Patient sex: F
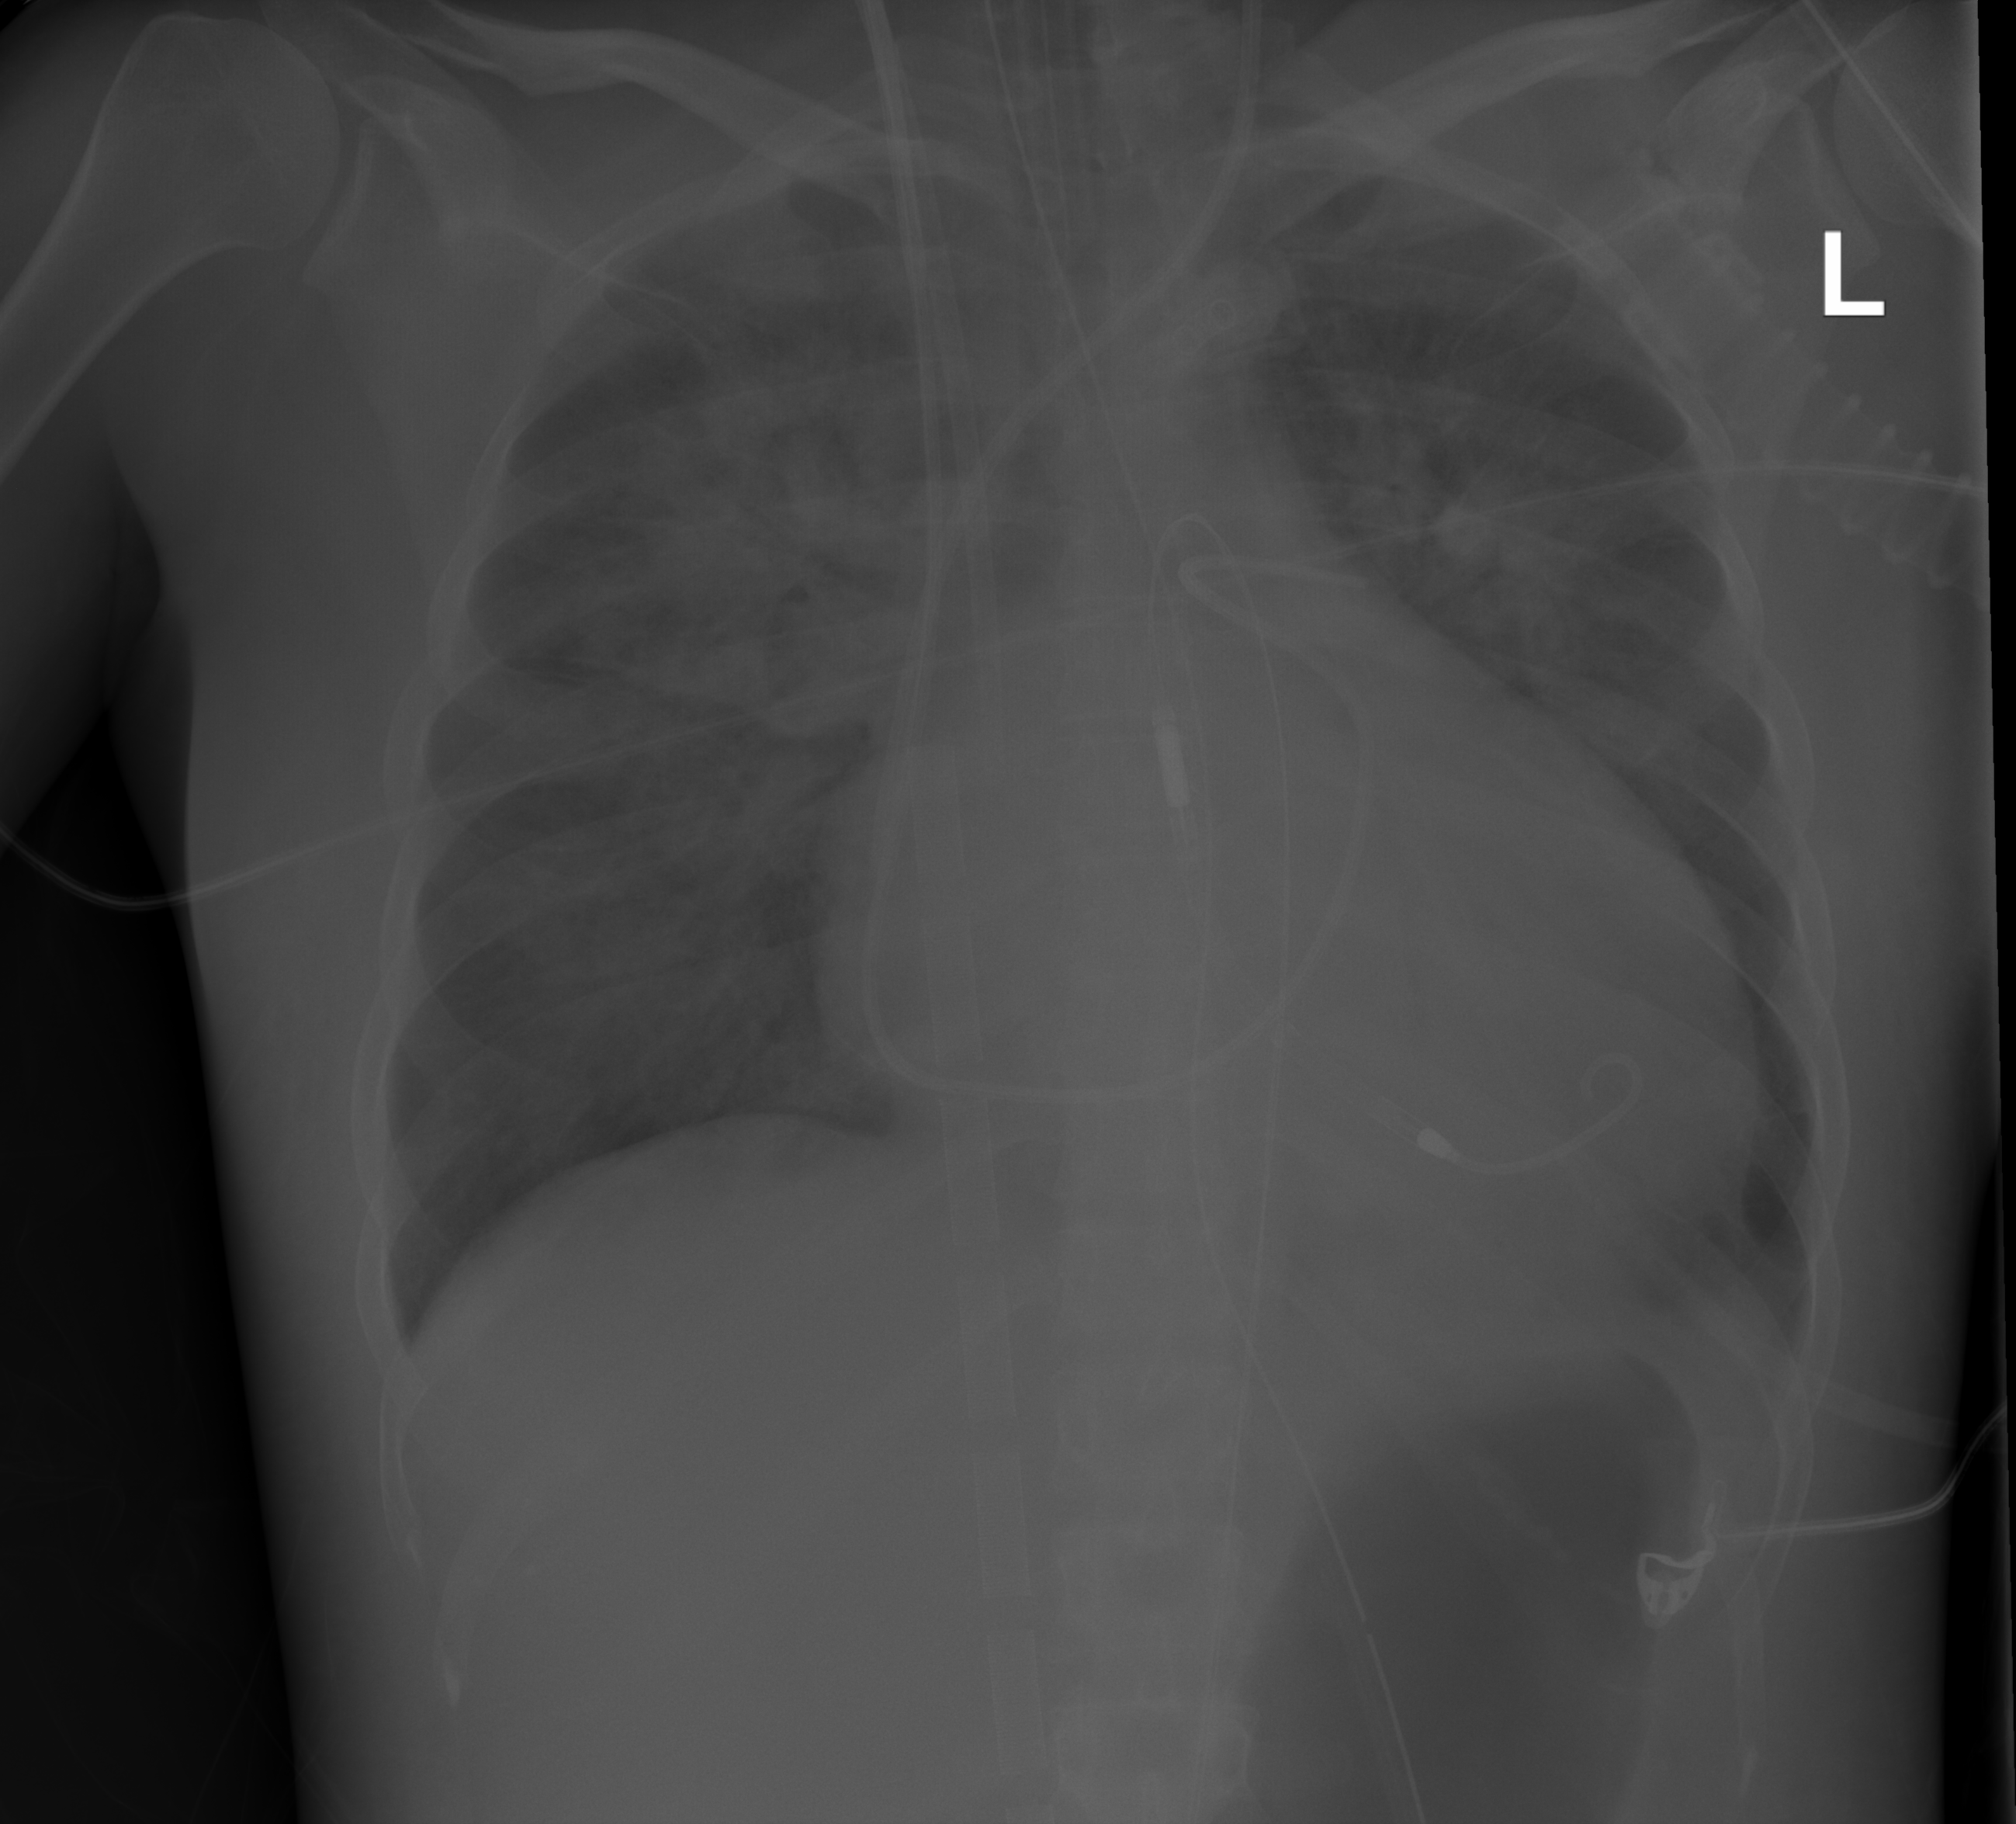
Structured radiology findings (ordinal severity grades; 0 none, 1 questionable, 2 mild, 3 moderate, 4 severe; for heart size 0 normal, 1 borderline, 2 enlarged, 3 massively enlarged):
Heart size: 2
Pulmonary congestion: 1
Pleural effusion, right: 0
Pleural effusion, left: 0
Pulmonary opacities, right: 3
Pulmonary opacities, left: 3
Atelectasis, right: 0
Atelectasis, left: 0